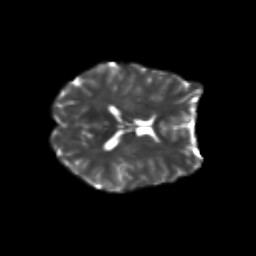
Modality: T2w
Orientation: axial
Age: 23
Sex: female
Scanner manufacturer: siemens
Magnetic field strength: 3 T
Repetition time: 3.5 s
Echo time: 0.113 s